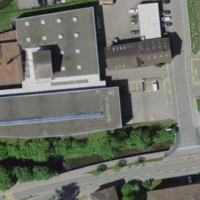
EUNIS habitat code: 54
Species observed at this site:
Silene dioica